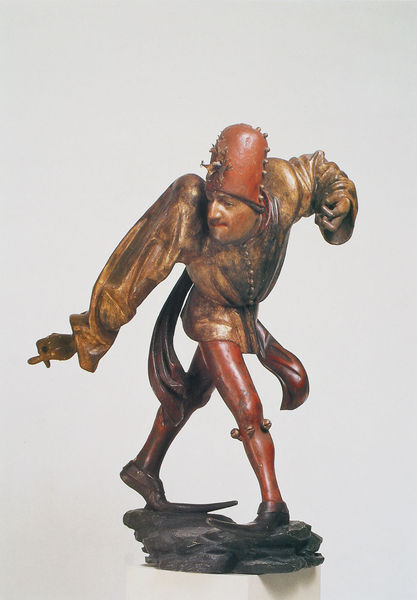
Titel: Figur mit Kegelmütze
Künstler: Erasmus Grasser
Institution: München, Stadtmuseum
Schlagwörter: mann, daumen, finger, holz, hut, rot, alt, hemd, kappe, arme, gesicht, sockel, figur, gebeugt, lippen, beine, schuhe, knöpfe, strümpfe, narr, clown, ungemütlich, zwerg, komisch, glocken, hofnarr, grotesk, schellen, laufend, krüppel, verschlagen, ungesund, spaßmacher, schultern